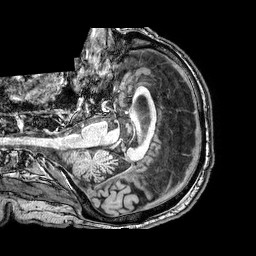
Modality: T1w
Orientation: axial
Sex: male
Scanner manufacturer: philips
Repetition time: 0.008191 s
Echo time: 0.00375 s